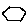
Label: hexagon